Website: macys
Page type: billing-address
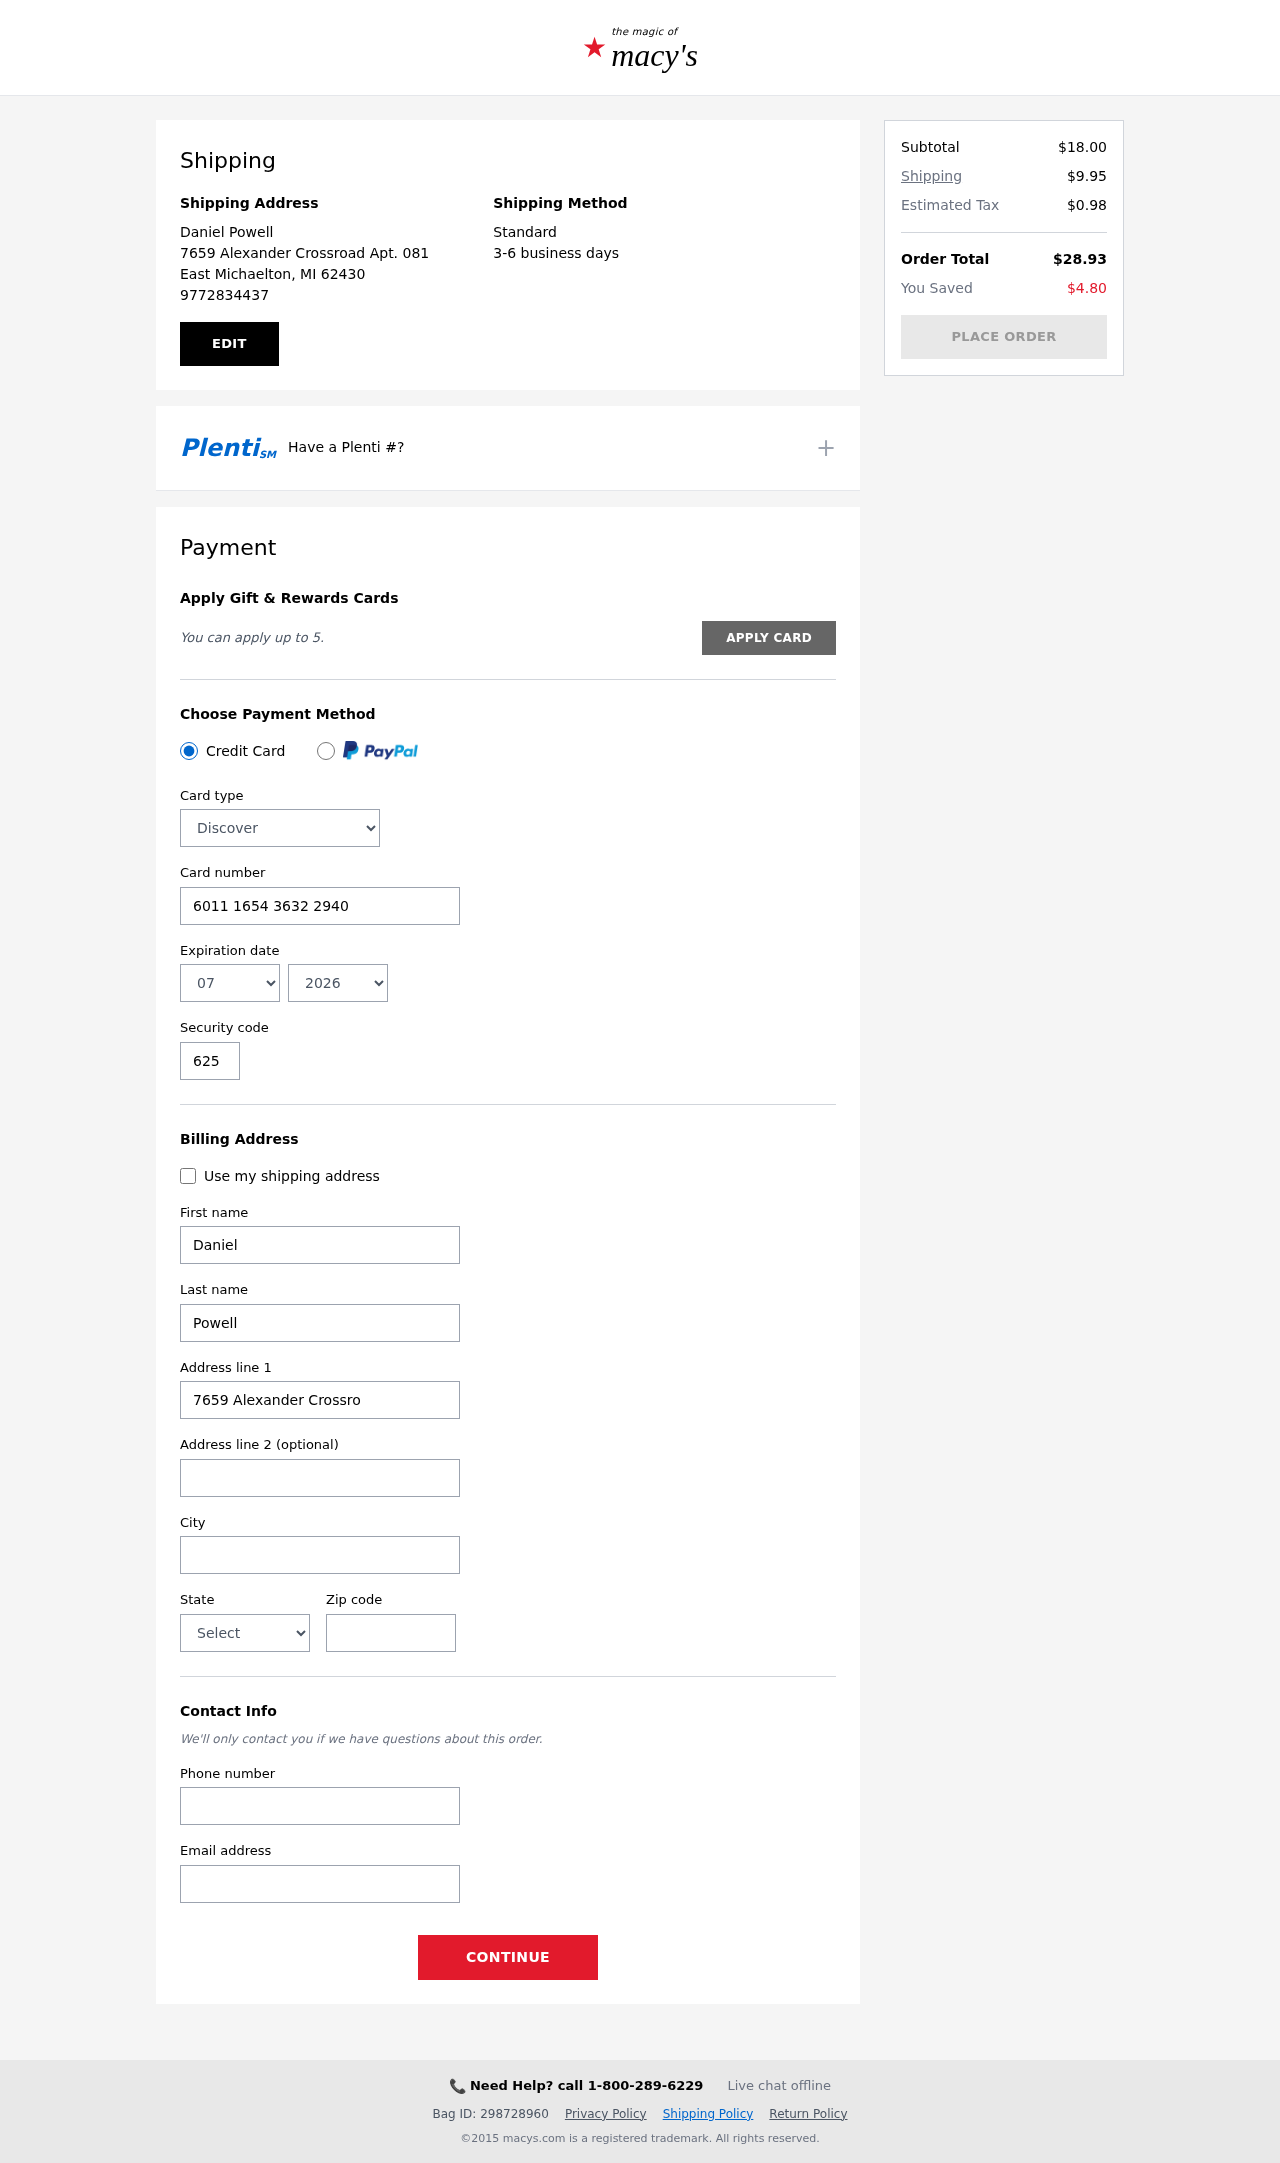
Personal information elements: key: PII_CARD_CVV
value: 625
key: PII_CARD_EXPIRY_MONTH
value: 07
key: PII_CARD_EXPIRY_YEAR
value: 26
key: PII_CARD_NUMBER
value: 6011 1654 3632 2940
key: PII_CARD_TYPE
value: Discover
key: PII_CITY
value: East Michaelton
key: PII_CITY_STATE_ZIP
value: East Michaelton, MI 62430
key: PII_EMAIL
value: danielpowell@gmail.com
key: PII_FIRSTNAME
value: Daniel
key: PII_FULLNAME
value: Daniel Powell
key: PII_LASTNAME
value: Powell
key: PII_PHONE
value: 9772834437
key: PII_POSTCODE
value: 62430
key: PII_STATE
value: Michigan
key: PII_STREET
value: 7659 Alexander Crossroad Apt. 081
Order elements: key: ORDER_SUBTOTAL
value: $18.00
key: ORDER_SHIPPING_COST
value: $9.95
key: ORDER_TAX
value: $0.98
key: ORDER_TOTAL
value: $28.93
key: ORDER_SAVINGS
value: $4.80